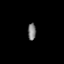
Tissue: lung
Cell type: T cells
Senescence score: 0.2278
Nuclear area (px): 133
Mean DAPI intensity: 127.406